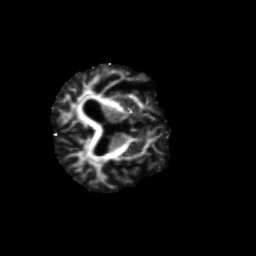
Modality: FA
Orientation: axial
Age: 65
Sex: male
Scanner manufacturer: siemens
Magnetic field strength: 3 T
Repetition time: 4.71 s
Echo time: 0.0906 s